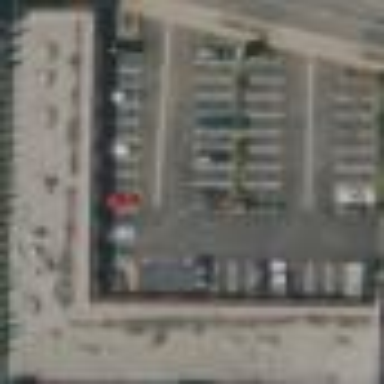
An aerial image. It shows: Retail building.